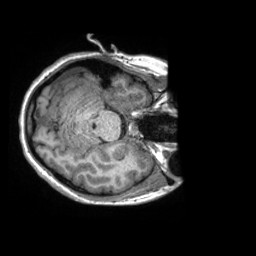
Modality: T1w
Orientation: axial
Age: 25
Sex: female
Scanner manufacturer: siemens
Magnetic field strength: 3 T
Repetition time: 2.3 s
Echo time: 0.00288 s